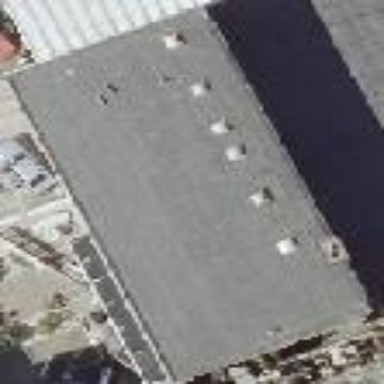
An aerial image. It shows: Commercial building.